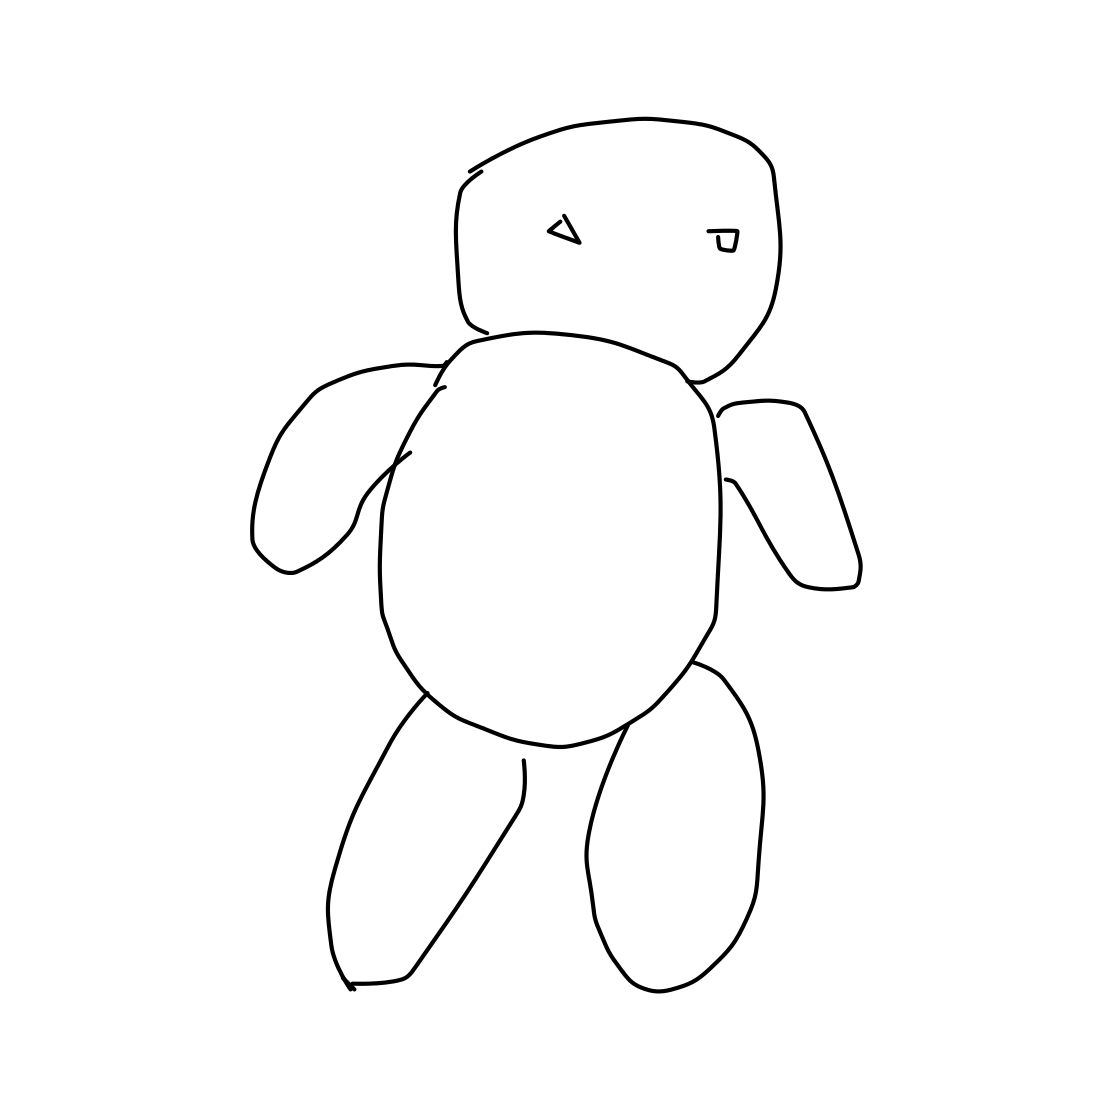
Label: snowman